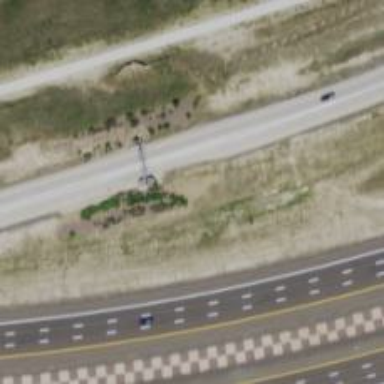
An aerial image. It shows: Toll gantry on the road.